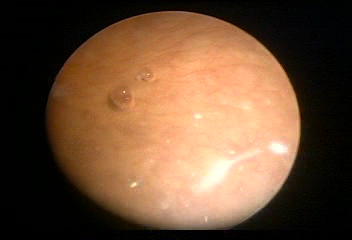
Modality: WLC
Class: Foreign bodies
Subclass: AirBubble
Bladder cancer association: No
Annotated structures: Air bubble